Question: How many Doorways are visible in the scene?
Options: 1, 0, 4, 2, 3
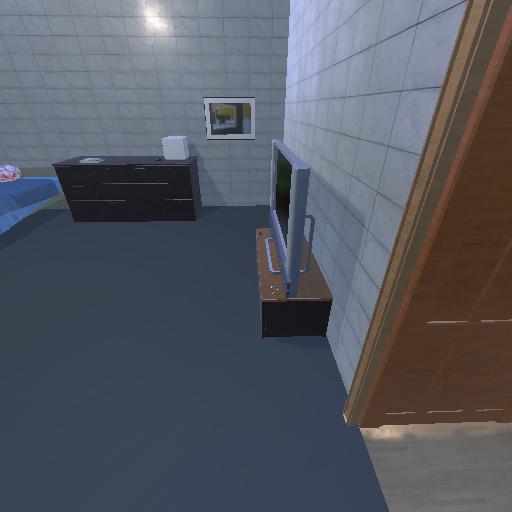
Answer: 1